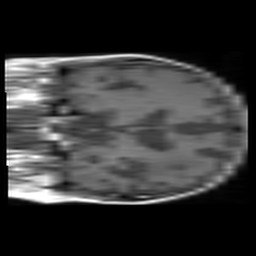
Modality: T1w
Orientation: coronal
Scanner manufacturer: philips
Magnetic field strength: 1.5 T
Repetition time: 0.55 s
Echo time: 0.015 s